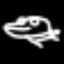
Label: frog